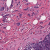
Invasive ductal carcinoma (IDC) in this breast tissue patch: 1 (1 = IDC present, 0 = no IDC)